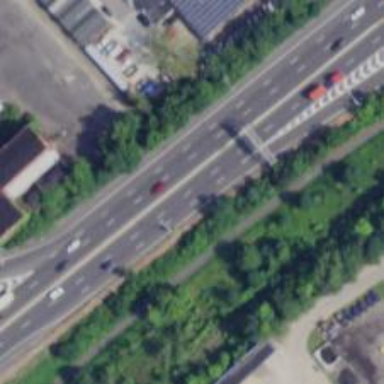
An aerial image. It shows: Motorway junction.